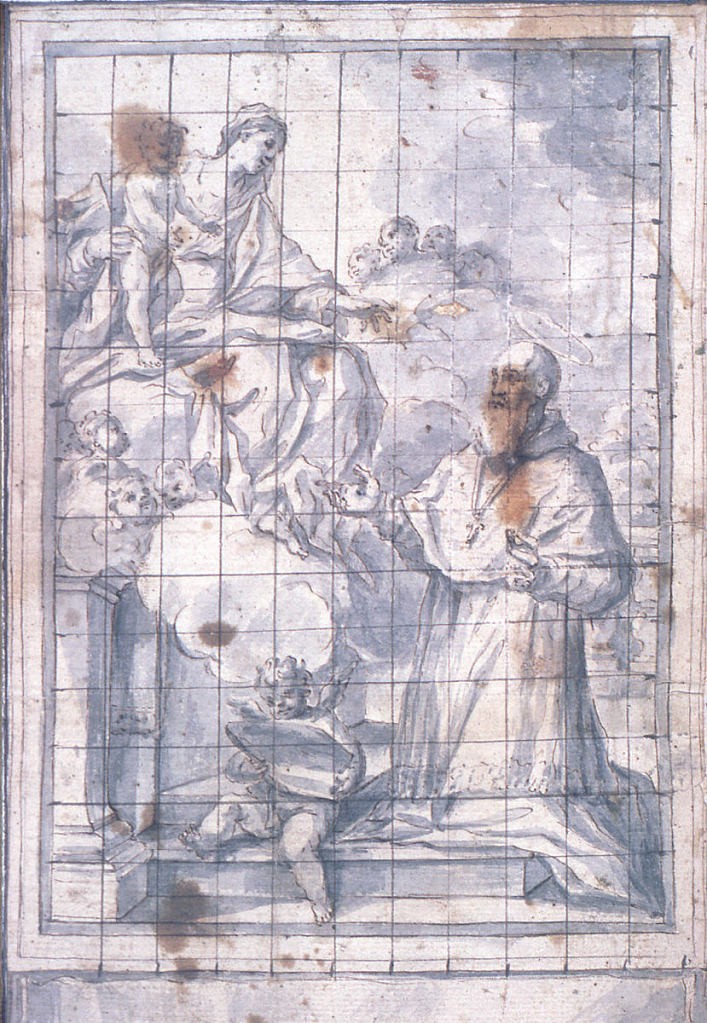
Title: Virgin and child in glory
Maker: Paolo de Mattheis, Italian, 1662 - 1728
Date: ca. 1600–1700
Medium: Pen and brown ink, gray wash, squared in brown ink, laid down
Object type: Drawing
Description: Upper left, Virgin and child surrounded by putti reach out to bless donor kneeling at lower right.